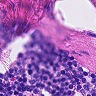
Metastatic tissue present: no